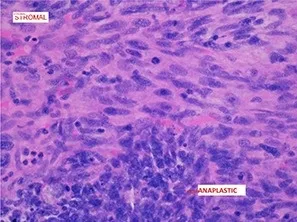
Microscopic features of adult Wilms' tumour showing stromal elements and focal anaplastic elements.
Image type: pathology (h&e)